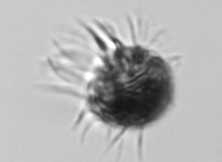
Label: Ciliophora